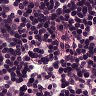
Metastatic tissue present: no